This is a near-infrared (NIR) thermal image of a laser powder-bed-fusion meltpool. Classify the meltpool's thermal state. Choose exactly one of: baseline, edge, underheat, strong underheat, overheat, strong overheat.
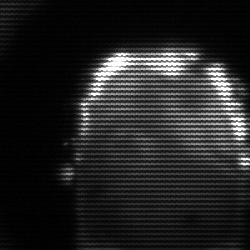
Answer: baseline